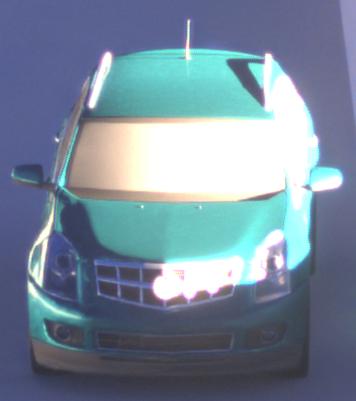
Make: Cadillac
Model: SRX 3.0 V6
Detailed model: SRX (II)
Model produced from: 2010/12
Model produced until: 2012/01
Doors: 5
Color: blue
Road condition: dry road
Daytime: sunrise or sunset
Contrast: high contrast